Chest X-ray:
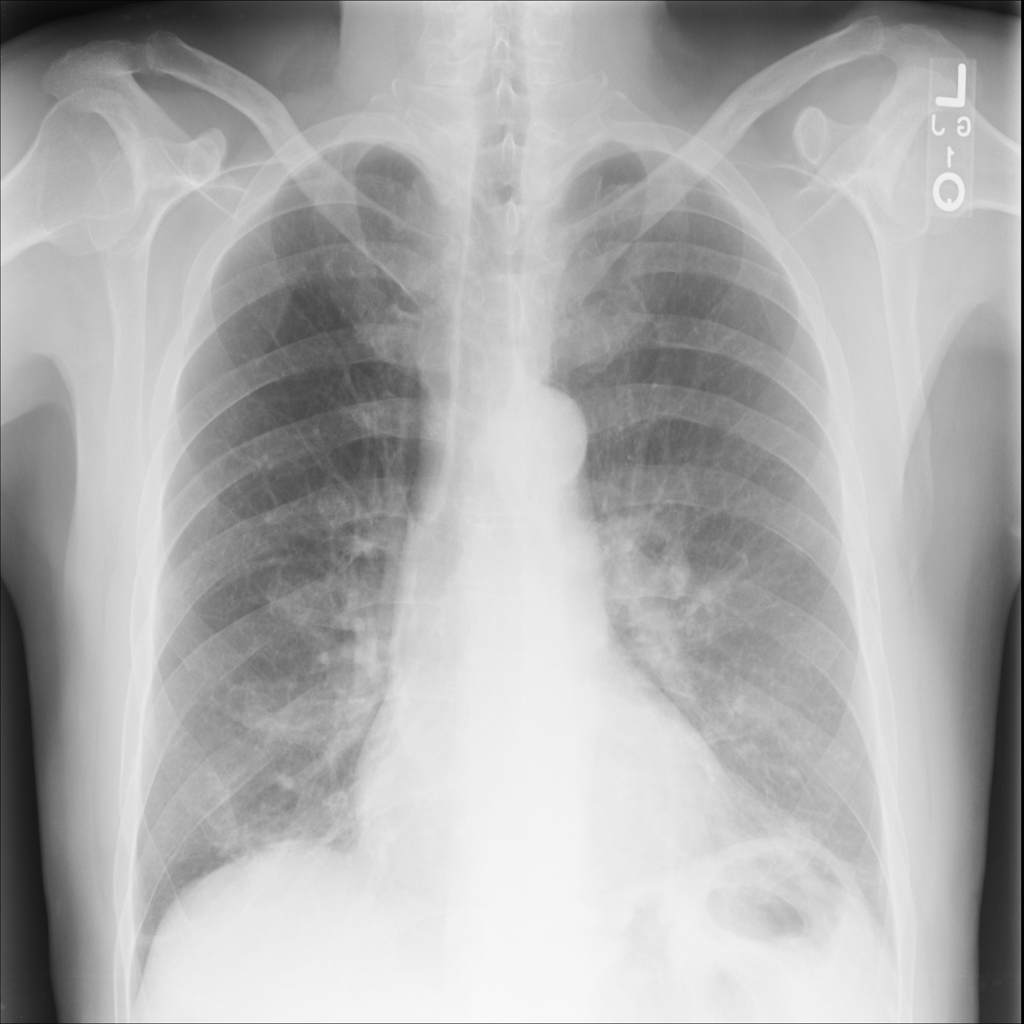
No abnormal finding: yes